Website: crate-barrel
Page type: payment
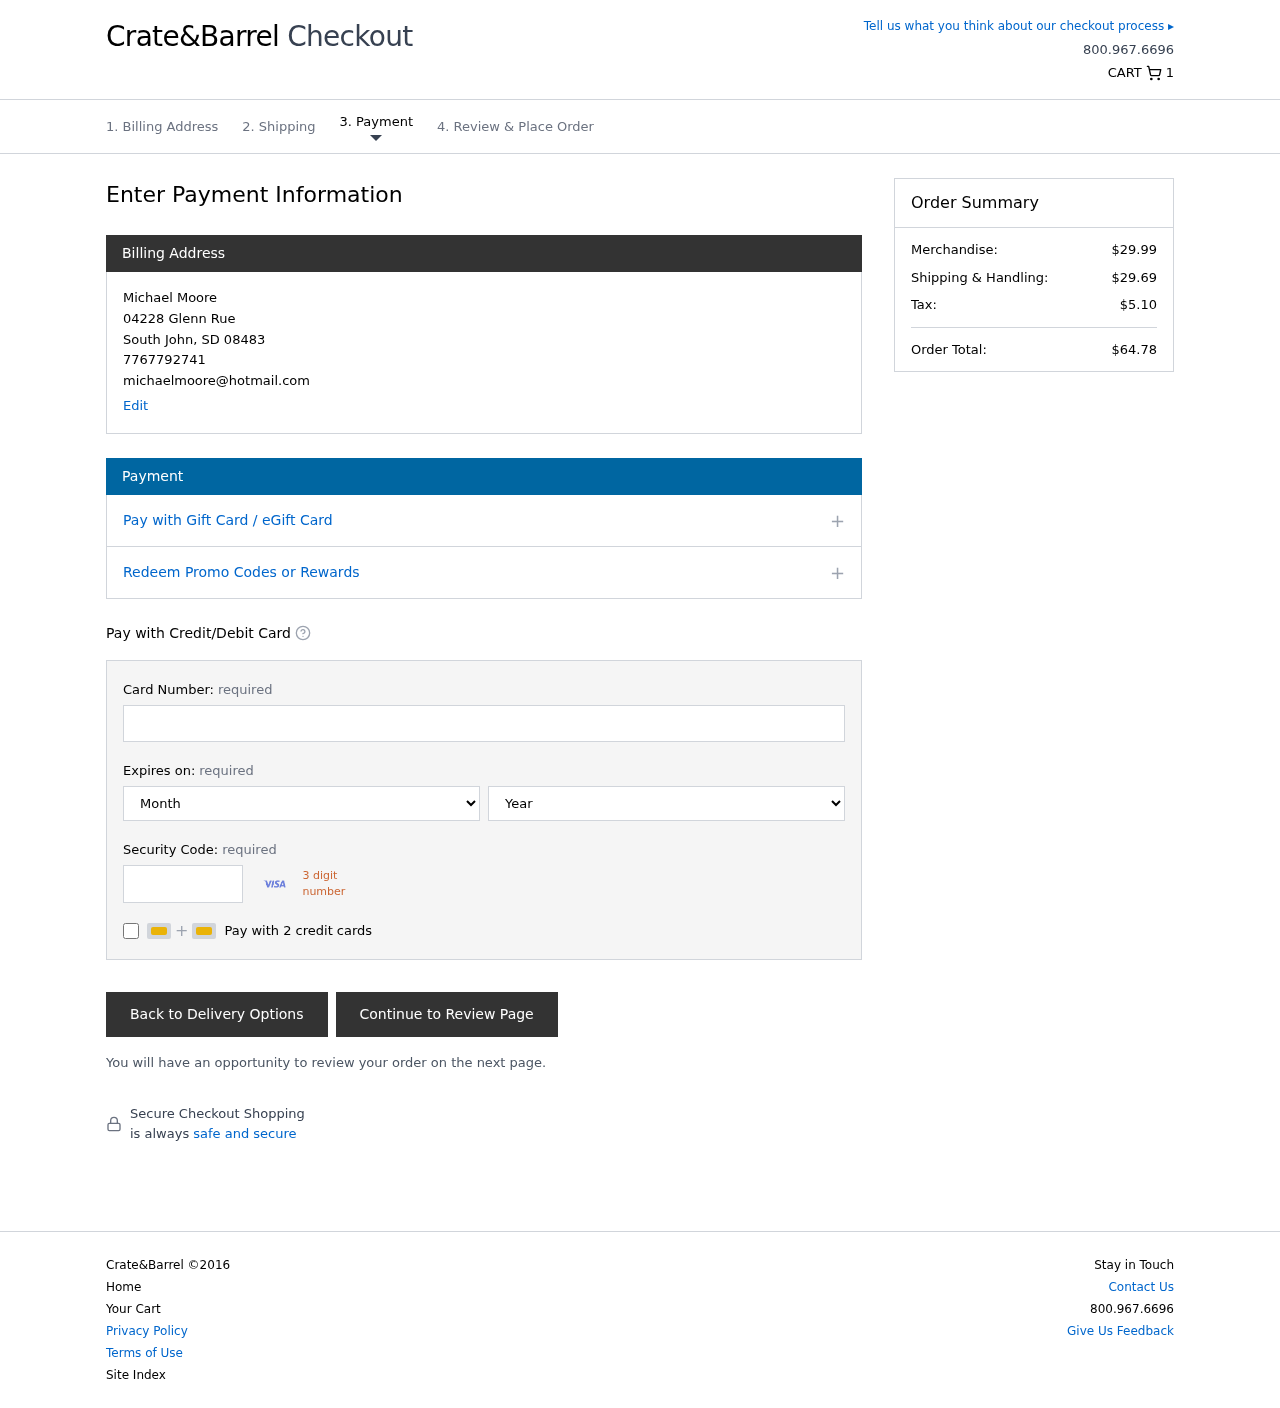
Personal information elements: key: PII_CARD_CVV
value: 237
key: PII_CARD_EXPIRY_MONTH
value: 04
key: PII_CARD_EXPIRY_YEAR
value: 27
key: PII_CARD_NUMBER
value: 4686 2521 0867 1918
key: PII_CITY
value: South John
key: PII_EMAIL
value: michaelmoore@hotmail.com
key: PII_FULLNAME
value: Michael Moore
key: PII_PHONE
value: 7767792741
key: PII_POSTCODE
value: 08483
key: PII_STATE_ABBR
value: SD
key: PII_STREET
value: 04228 Glenn Rue
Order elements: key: ORDER_NUM_ITEMS
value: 1
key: ORDER_SUBTOTAL
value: $29.99
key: ORDER_SHIPPING_COST
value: $29.69
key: ORDER_TAX
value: $5.10
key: ORDER_TOTAL
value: $64.78